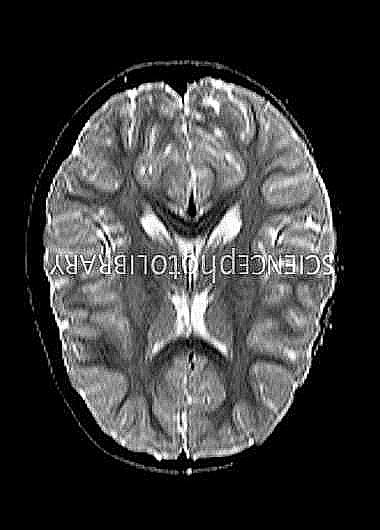
Label: notumor